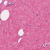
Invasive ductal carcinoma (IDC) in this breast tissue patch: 0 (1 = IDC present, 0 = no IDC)